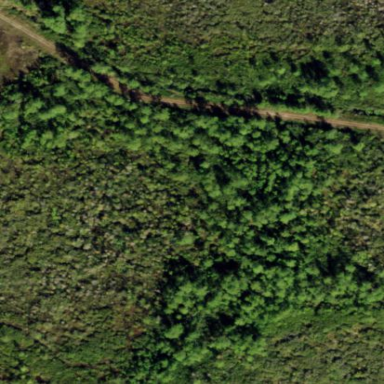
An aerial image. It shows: Woodland consisting mainly of needle-leaved trees.